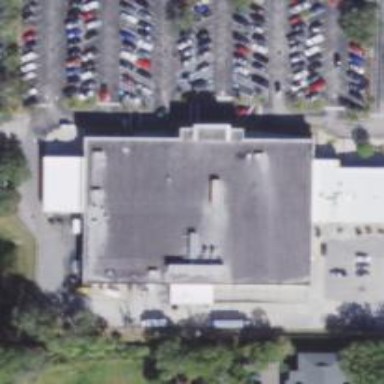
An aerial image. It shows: Supermarket.